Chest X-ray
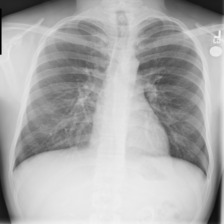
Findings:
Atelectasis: negative
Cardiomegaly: negative
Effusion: negative
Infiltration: negative
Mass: positive
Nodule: negative
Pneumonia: negative
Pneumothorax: negative
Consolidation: negative
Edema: negative
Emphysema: negative
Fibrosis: negative
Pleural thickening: negative
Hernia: negative